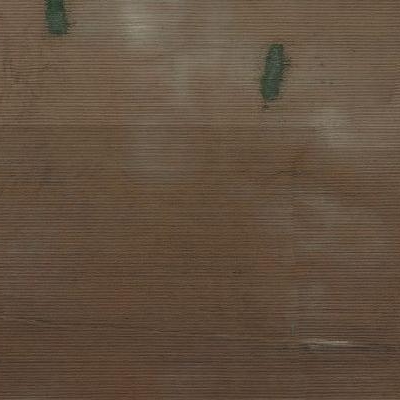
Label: Field